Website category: phone
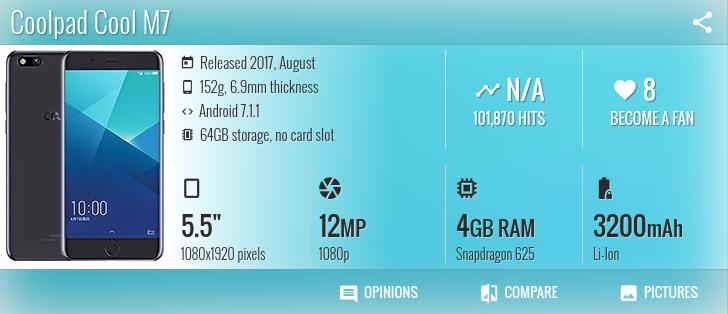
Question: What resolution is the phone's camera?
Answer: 1080p

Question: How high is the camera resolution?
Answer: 1080p

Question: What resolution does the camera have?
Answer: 1080p

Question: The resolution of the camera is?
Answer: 1080p

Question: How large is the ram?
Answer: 4 GB RAM

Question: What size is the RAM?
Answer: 4 GB RAM

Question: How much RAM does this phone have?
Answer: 4 GB RAM

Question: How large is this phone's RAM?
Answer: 4 GB RAM

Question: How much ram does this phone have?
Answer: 4 GB RAM

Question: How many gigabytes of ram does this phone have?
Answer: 4 GB RAM

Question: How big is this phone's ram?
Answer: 4 GB RAM

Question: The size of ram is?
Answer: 4 GB RAM

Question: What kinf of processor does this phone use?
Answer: Snapdragon 625

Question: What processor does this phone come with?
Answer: Snapdragon 625

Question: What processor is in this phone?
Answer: Snapdragon 625

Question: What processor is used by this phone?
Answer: Snapdragon 625

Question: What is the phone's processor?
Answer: Snapdragon 625

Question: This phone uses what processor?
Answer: Snapdragon 625

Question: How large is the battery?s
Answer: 3200 mAh

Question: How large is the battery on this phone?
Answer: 3200 mAh

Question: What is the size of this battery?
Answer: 3200 mAh

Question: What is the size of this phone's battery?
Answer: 3200 mAh

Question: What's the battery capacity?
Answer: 3200 mAh

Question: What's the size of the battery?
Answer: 3200 mAh

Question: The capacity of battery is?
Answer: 3200 mAh